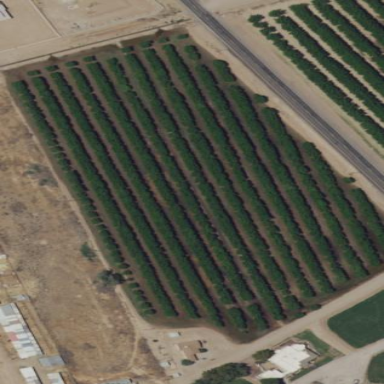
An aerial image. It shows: Orchard.